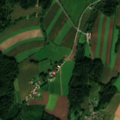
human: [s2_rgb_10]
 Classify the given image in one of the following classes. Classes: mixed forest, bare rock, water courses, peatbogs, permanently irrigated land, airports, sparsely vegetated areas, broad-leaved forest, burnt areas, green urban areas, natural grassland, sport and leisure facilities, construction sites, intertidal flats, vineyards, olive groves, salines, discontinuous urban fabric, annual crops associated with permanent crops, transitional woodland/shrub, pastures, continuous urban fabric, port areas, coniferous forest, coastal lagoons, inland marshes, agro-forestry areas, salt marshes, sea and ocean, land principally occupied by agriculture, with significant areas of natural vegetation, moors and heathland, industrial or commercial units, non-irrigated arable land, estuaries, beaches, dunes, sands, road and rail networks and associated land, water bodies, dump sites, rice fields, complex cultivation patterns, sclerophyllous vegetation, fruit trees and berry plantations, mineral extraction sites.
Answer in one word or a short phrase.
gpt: non-irrigated arable land, complex cultivation patterns, mixed forest